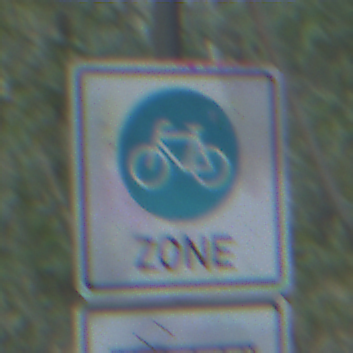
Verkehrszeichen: BeginnFahrradzone
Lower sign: MehrspurigeFahrzeugeFrei7
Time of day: SunriseSunset
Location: Outdoor (Nature)
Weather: NotSpecified
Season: Autumn
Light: Natural